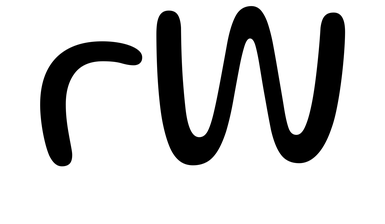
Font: Gluten_Light